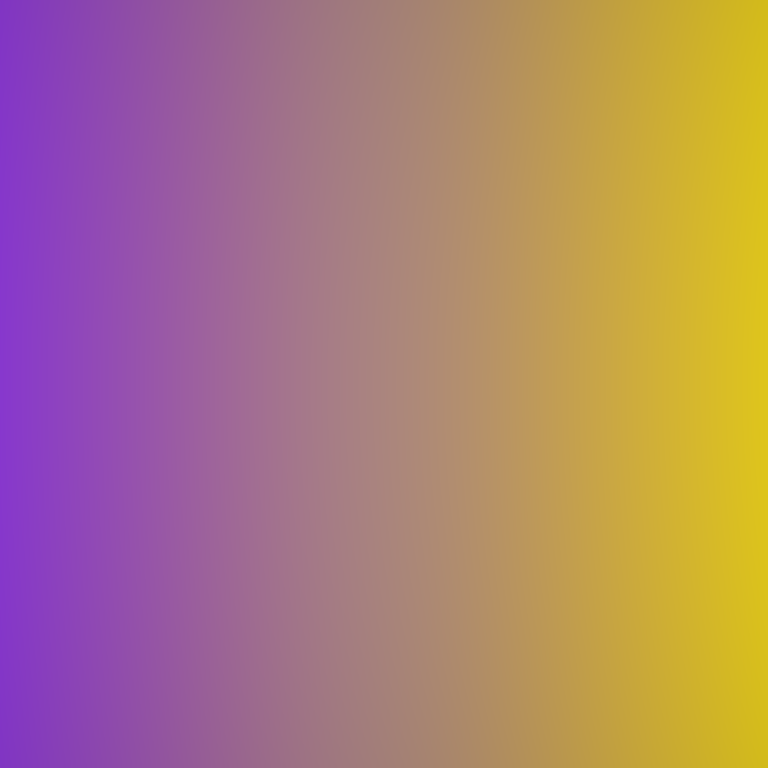
Abstract light effect, smooth gradient from violet to yellow, calm atmosphere, soft blend, no room, no furniture, no objects.